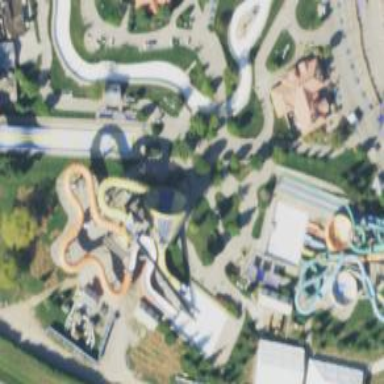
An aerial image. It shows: Water slide attraction.